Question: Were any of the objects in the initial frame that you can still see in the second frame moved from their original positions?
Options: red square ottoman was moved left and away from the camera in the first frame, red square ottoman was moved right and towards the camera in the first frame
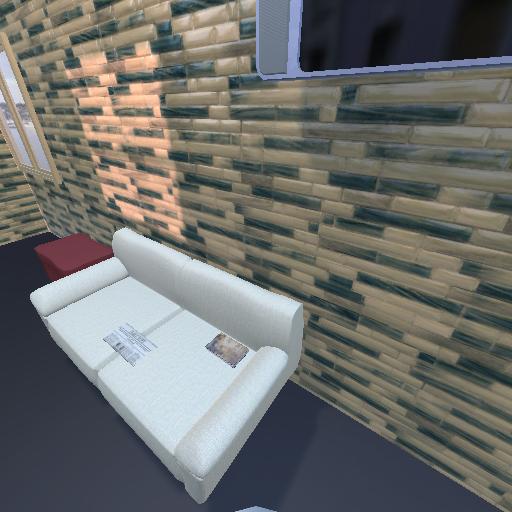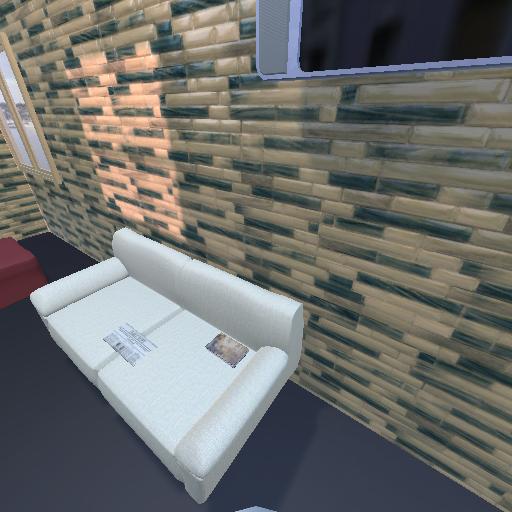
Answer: red square ottoman was moved left and away from the camera in the first frame